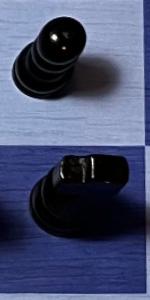
Label: Knight_Black